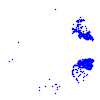
Particle: proton